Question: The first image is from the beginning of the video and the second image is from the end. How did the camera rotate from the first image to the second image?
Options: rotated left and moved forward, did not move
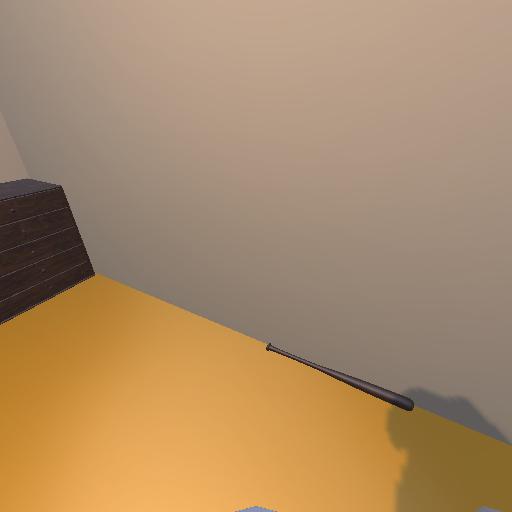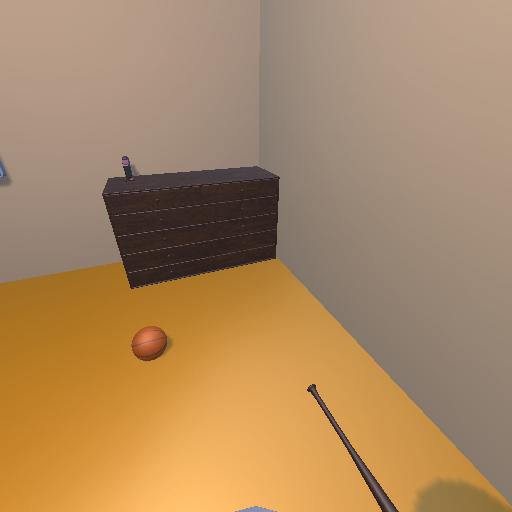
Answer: rotated left and moved forward